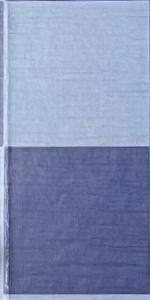
Label: Empty